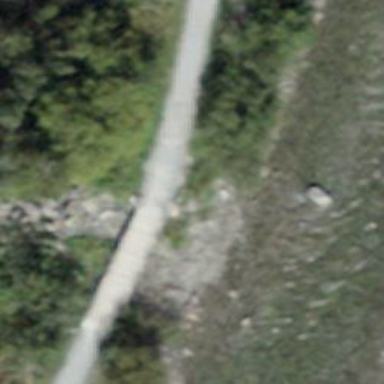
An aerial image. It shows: Path leading to bridge used for hiking. The grooming style for the trail is classic.